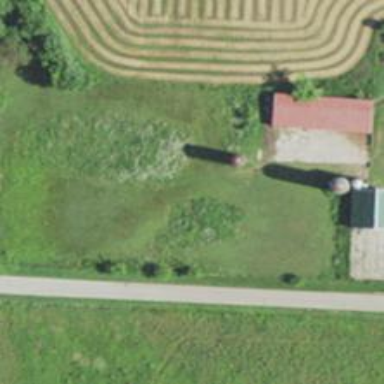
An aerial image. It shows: Silo.